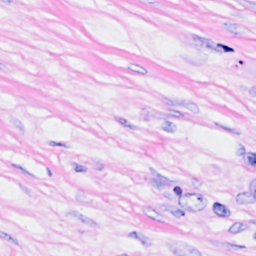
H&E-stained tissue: Breast